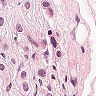
Metastatic tissue present: yes